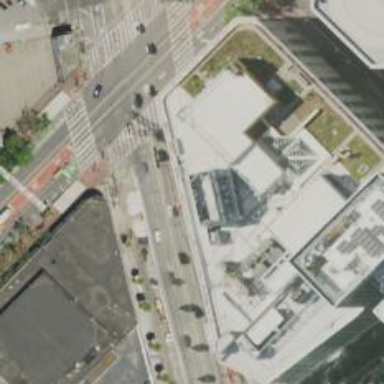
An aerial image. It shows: Government office related to transportation.